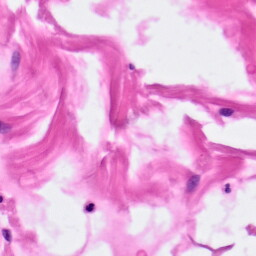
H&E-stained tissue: Pancreatic